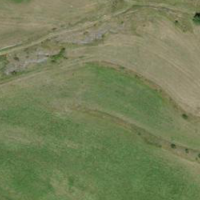
EUNIS habitat code: 26
Species observed at this site:
Clinopodium vulgare
Filipendula ulmaria